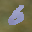
Label: 6